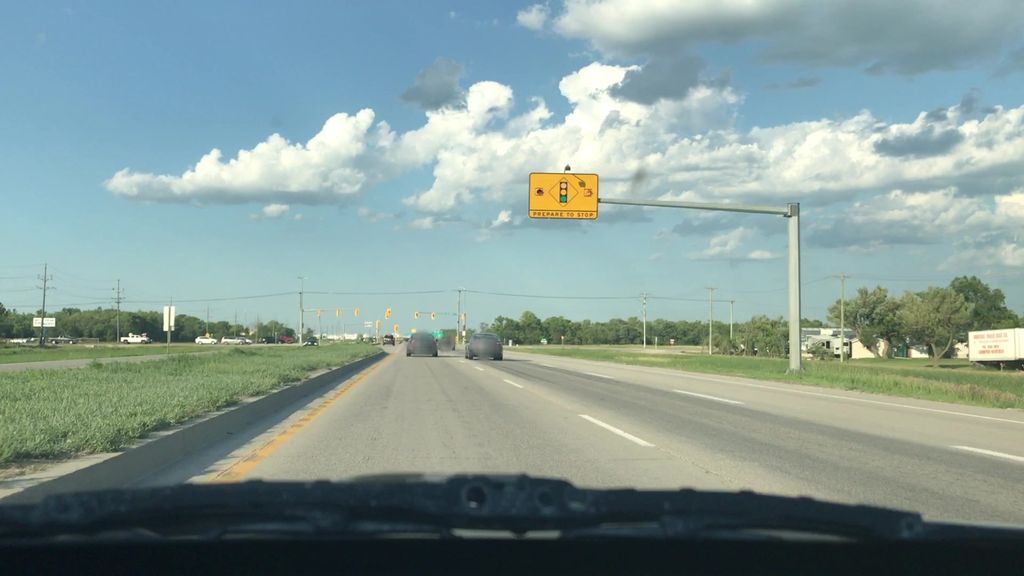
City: winnipeg